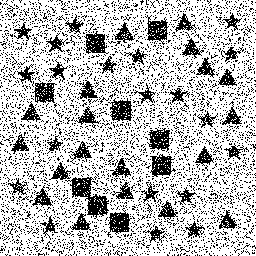
Squares: 9
Triangles: 19
Stars: 20
Total shapes: 48